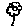
Label: flower